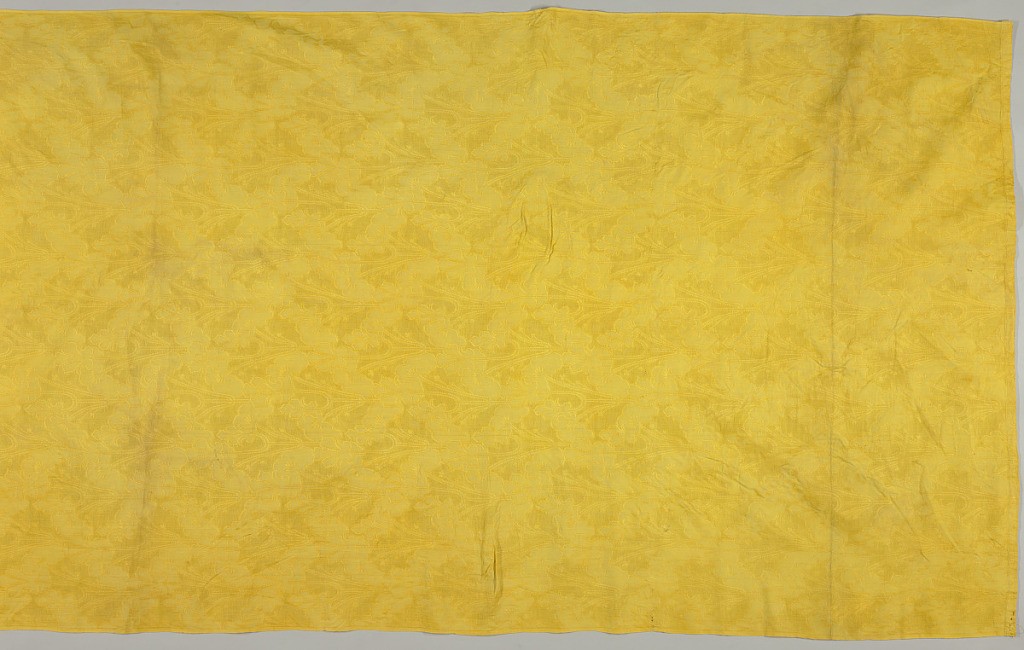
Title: Curtain
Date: late 19th century
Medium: cotton Technique: plain weave, float weave, grouped warps and wefts
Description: Monochrome continuous pattern of closely spaced vertical vines with leaves and blossoms. In recent years, this panel has been piece-dyed yellow.